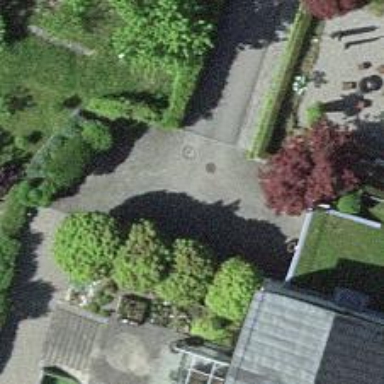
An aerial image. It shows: Driveway.